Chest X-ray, PA view. Patient: 48 years old, sex F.
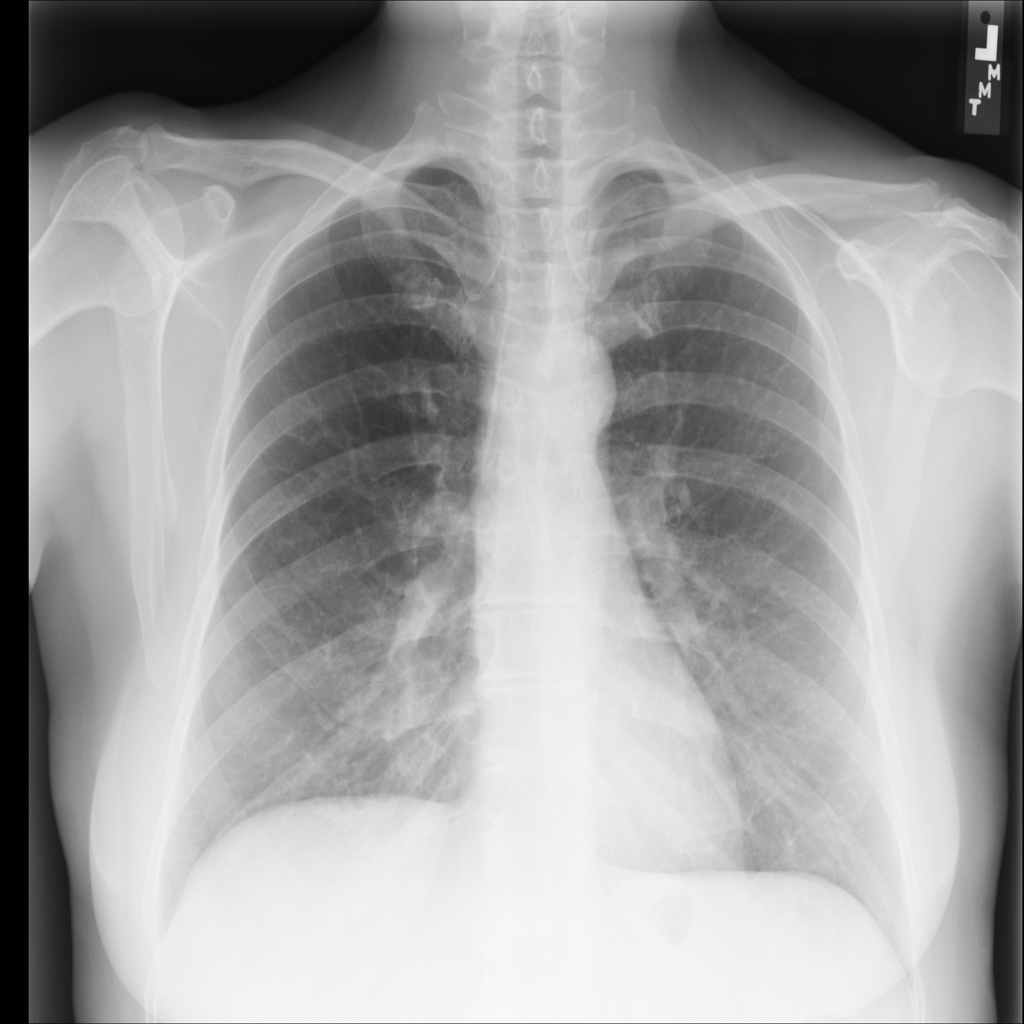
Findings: No Finding